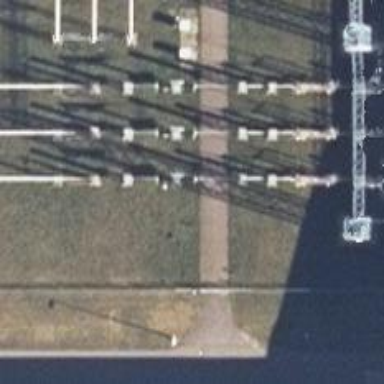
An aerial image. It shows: Outdoor switch with three cables connected.